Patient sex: M
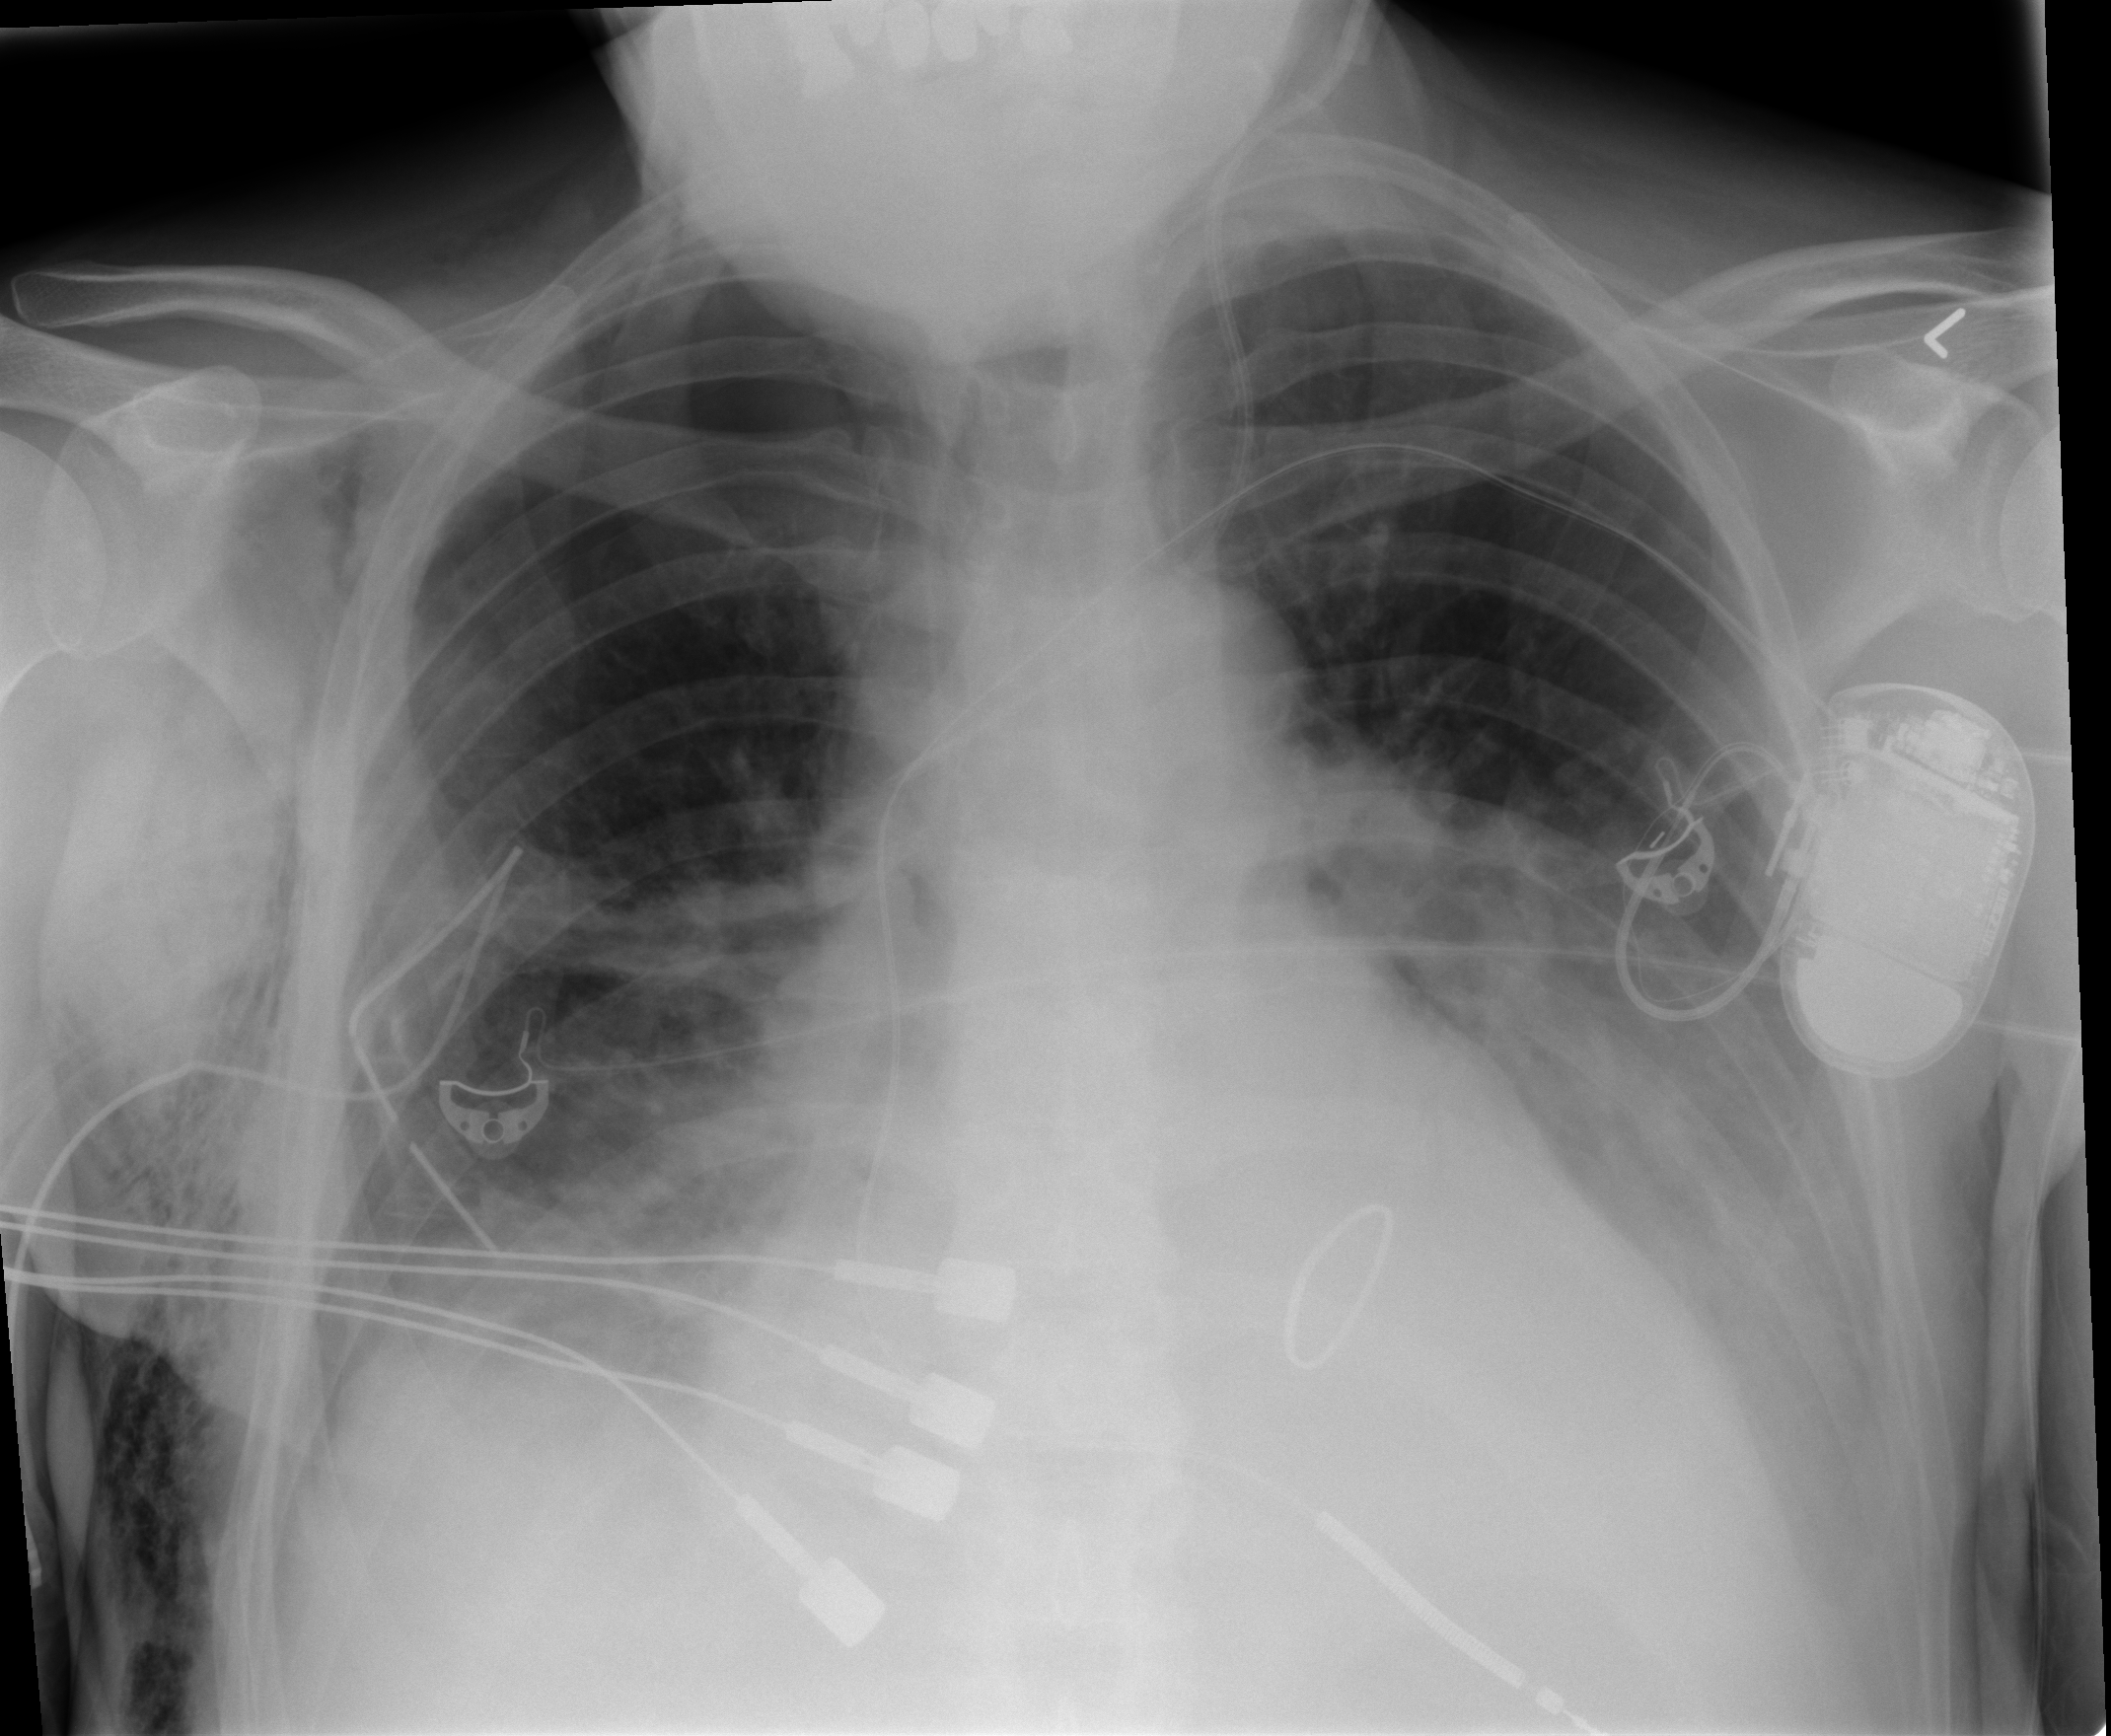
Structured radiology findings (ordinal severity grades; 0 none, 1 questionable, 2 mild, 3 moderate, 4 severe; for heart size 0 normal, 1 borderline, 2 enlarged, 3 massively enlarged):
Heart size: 2
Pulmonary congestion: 2
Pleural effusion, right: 2
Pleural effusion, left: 3
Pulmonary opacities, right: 0
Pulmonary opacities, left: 0
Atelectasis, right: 2
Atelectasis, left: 3